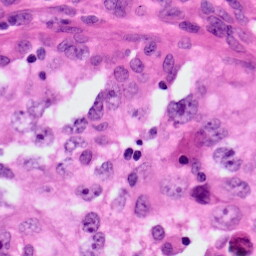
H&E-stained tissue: Lung